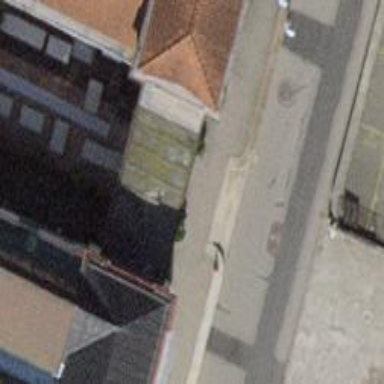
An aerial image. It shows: Set of steps on the road.